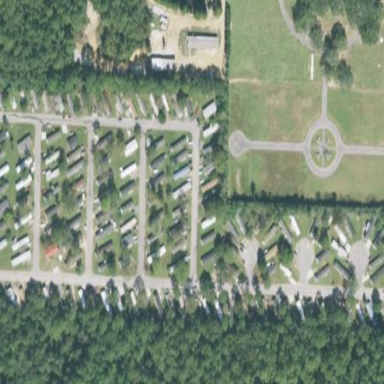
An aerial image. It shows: Residential area known as trailer park.